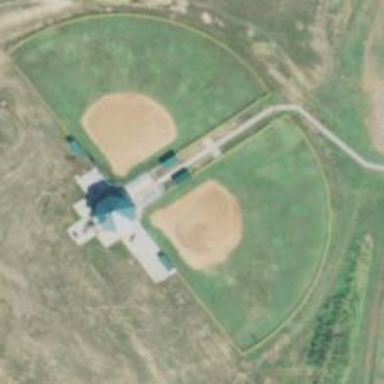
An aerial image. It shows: Softball pitch for leisure and sport activities.